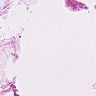
Metastatic tissue present: no